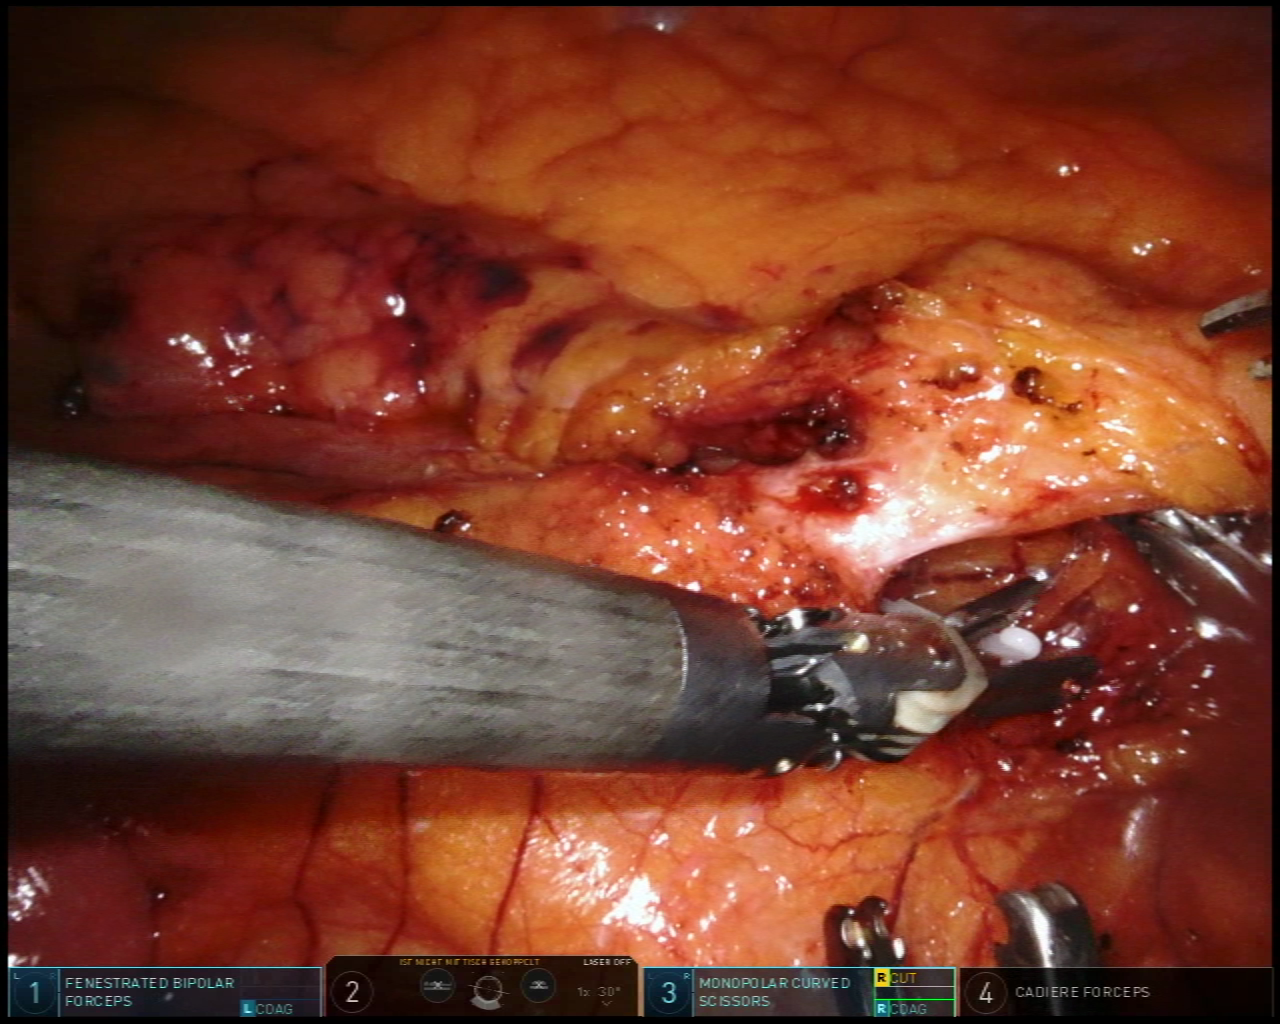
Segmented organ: inferior_mesenteric_artery
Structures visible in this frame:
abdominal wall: no
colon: no
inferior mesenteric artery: yes
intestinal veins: no
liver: no
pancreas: no
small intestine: no
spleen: no
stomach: no
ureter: no
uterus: no
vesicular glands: no